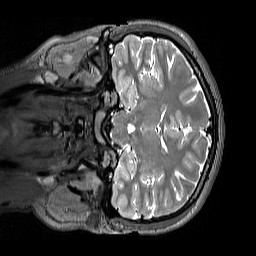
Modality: T2w
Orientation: coronal
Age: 12
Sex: female
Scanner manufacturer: siemens
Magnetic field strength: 3 T
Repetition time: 3.2 s
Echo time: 0.408 s